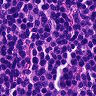
Metastatic tissue present: no